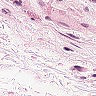
Metastatic tissue present: no